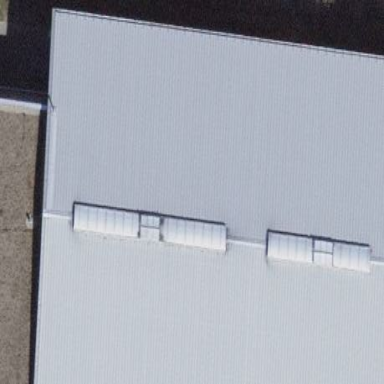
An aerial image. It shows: Industrial building.